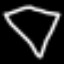
Label: diamond